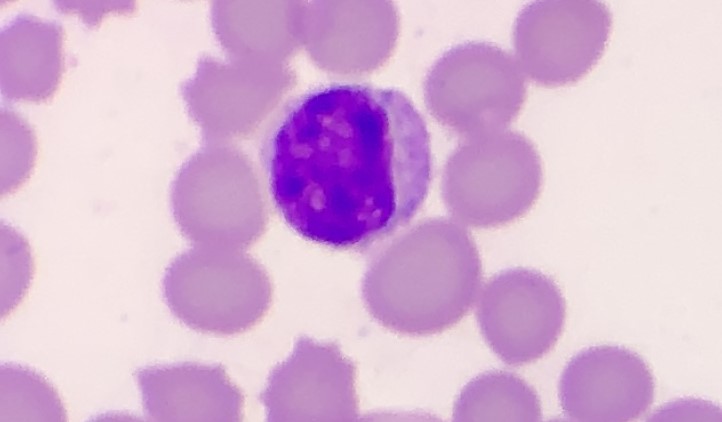
White blood cell type: Lymphocyte